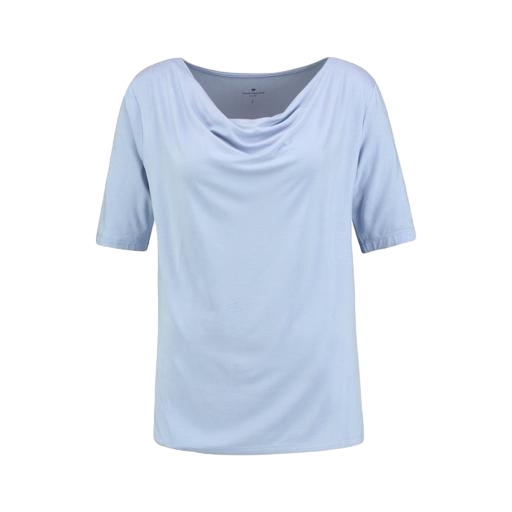
t-shirt classique light blue, blue scoop neck t-shirt, blue relaxed fit t-shirt, white background